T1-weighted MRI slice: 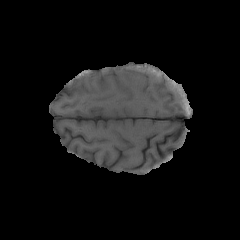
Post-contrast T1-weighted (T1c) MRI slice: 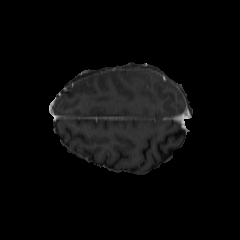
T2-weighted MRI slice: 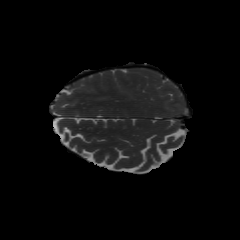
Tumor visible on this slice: no